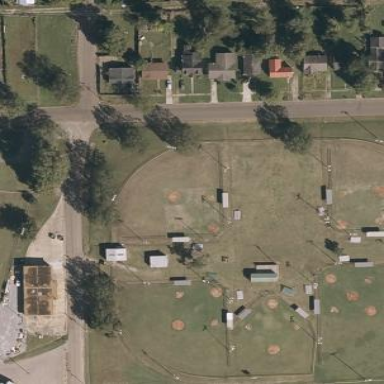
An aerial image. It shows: Baseball pitch for leisure land.